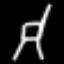
Label: chair